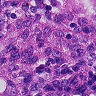
Metastatic tissue present: yes